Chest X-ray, PA view. Patient: 62 years old, sex M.
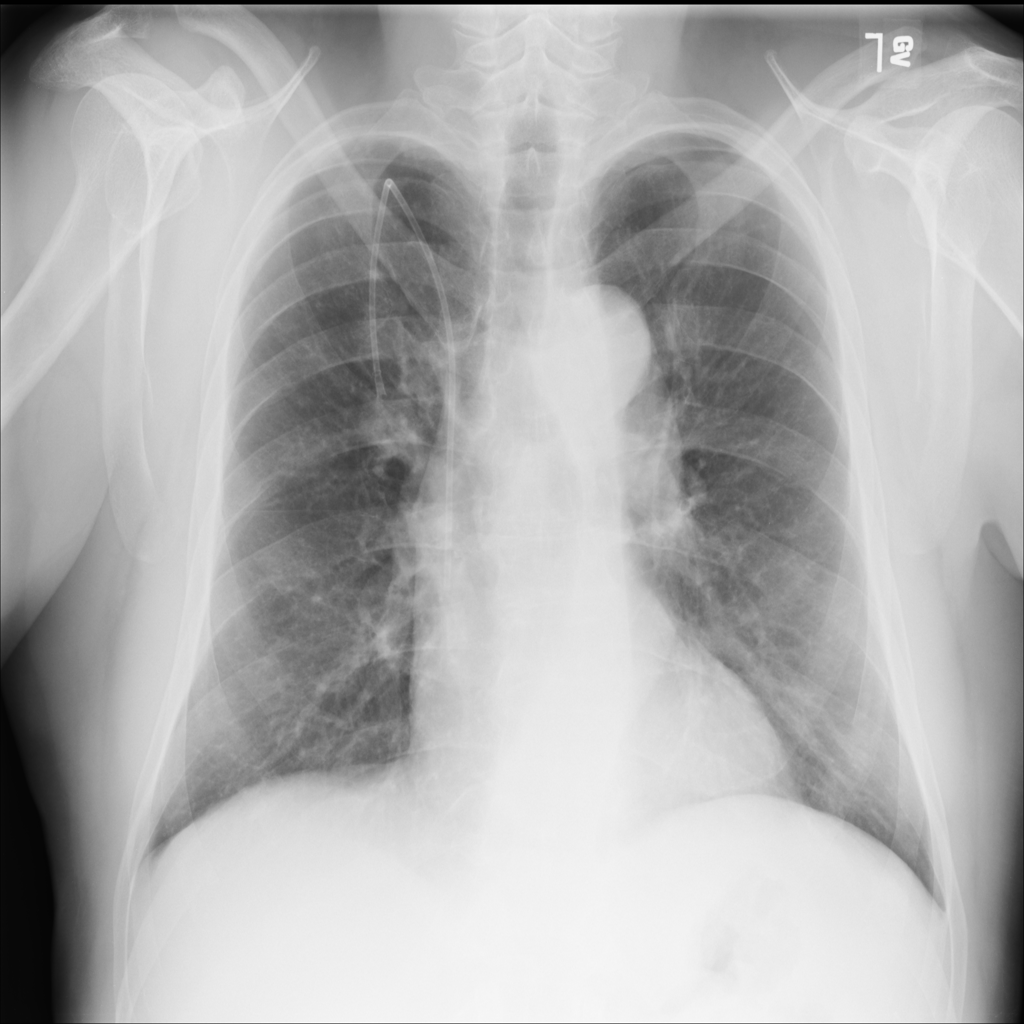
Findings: No Finding